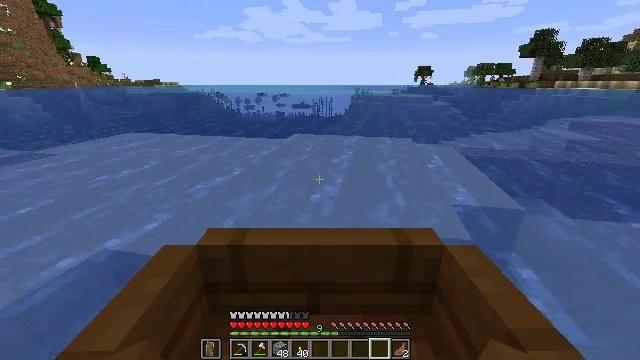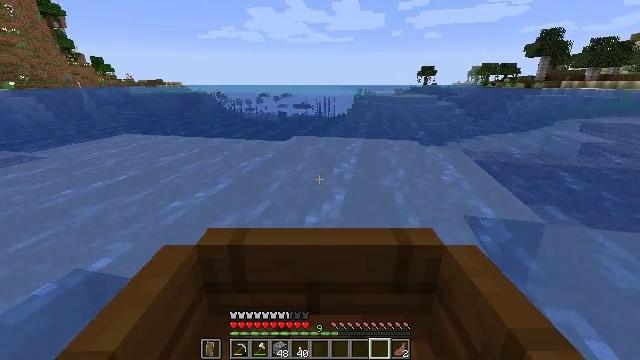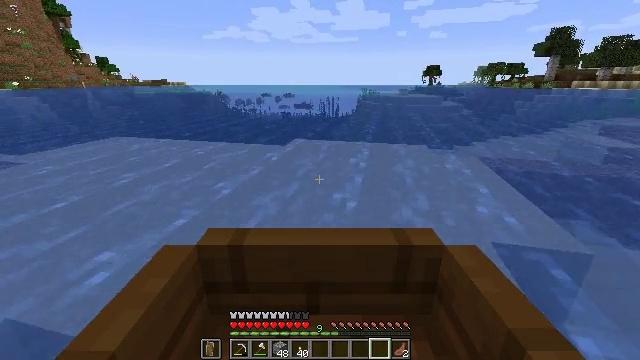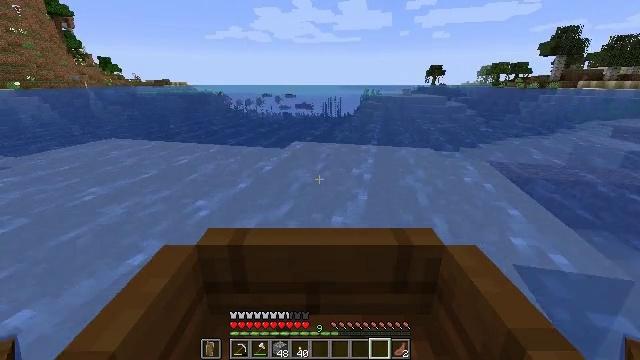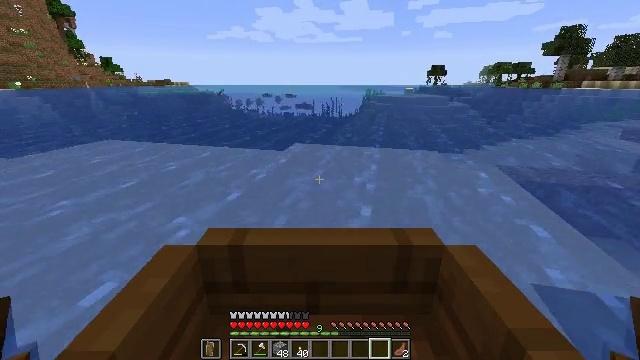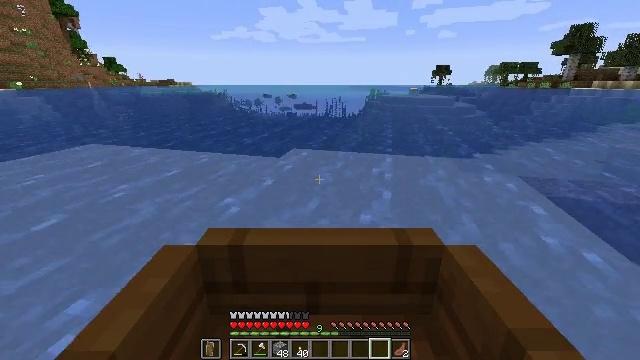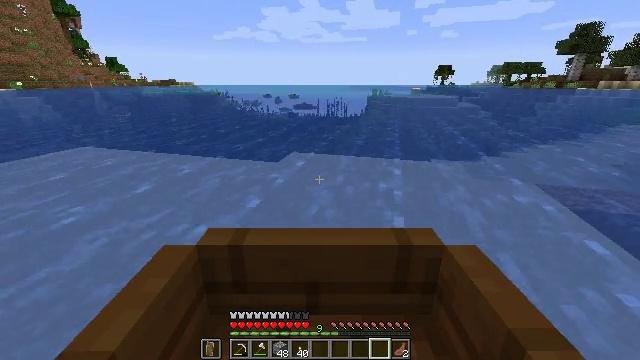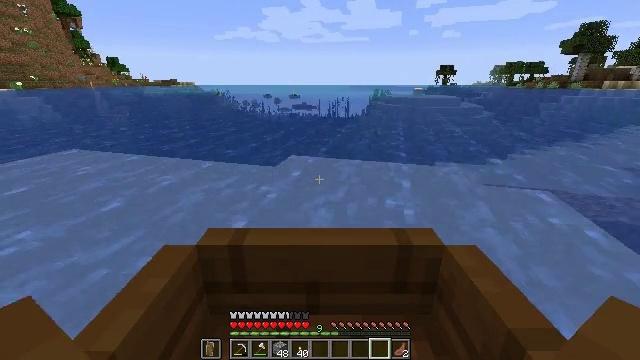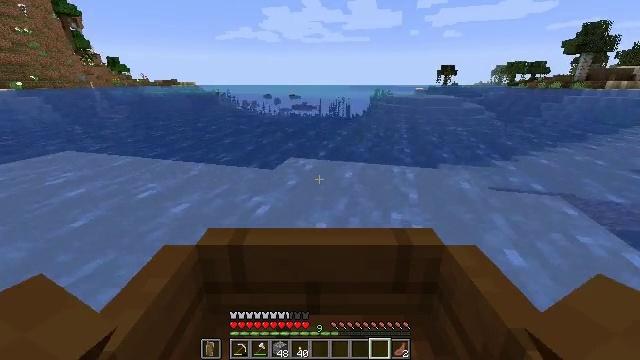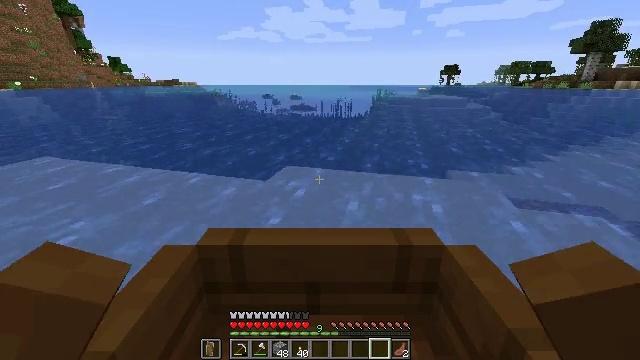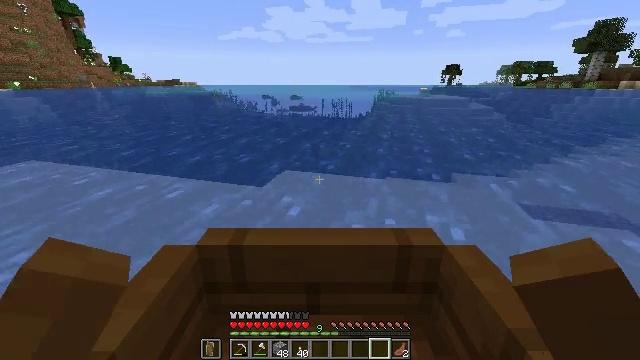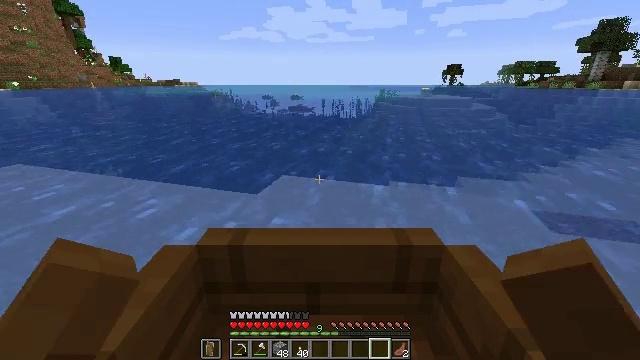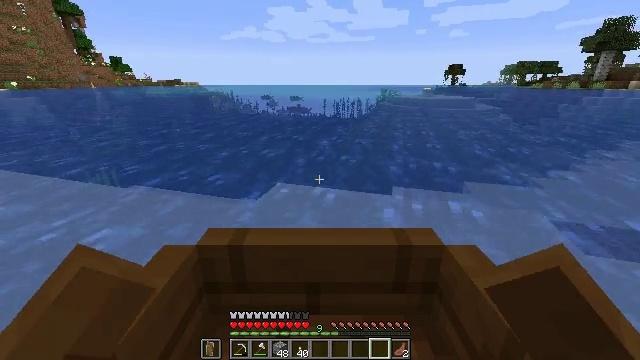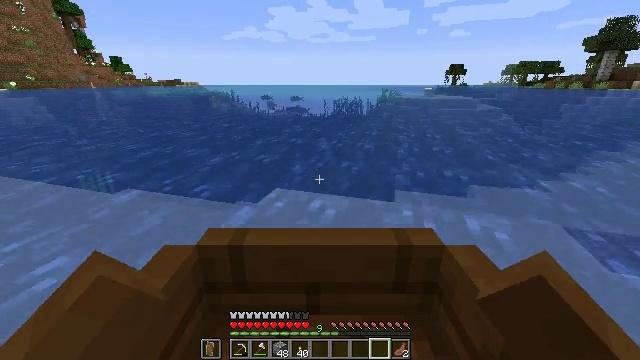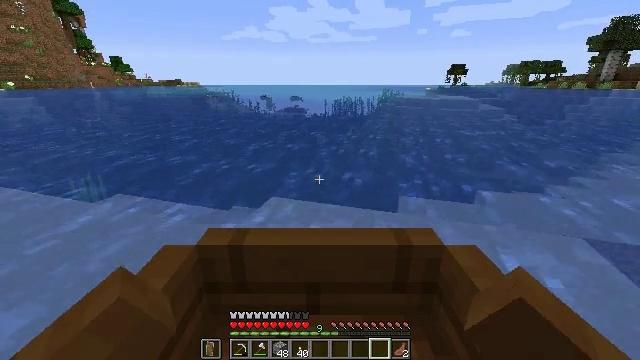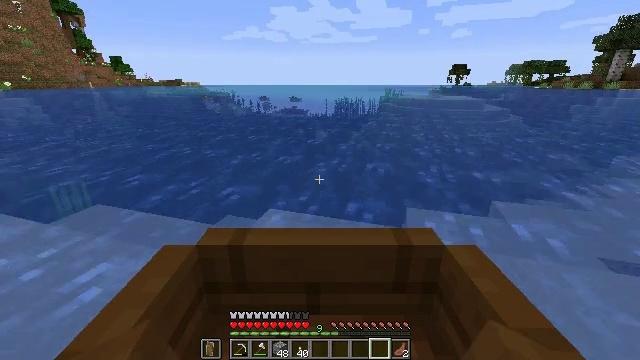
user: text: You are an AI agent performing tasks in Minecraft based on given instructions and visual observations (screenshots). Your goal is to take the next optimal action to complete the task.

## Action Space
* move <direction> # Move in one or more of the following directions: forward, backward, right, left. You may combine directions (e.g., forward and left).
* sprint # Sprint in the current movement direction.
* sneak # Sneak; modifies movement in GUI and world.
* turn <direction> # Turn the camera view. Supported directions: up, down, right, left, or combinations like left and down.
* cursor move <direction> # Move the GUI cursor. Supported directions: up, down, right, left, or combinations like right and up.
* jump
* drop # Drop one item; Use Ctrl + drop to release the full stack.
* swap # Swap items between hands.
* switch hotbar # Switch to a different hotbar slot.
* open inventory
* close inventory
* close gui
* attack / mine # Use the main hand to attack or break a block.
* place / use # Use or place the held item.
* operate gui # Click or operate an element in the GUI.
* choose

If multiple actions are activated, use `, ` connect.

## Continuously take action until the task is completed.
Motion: motion action
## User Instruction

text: Break the kelp plant in the ocean.
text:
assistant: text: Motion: move forward
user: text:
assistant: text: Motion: move forward
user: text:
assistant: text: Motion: move forward
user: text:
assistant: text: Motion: move forward
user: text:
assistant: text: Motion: move forward
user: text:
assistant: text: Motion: move forward
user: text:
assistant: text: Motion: move forward
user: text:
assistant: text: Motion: move forward
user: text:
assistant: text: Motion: move forward
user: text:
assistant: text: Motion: move forward
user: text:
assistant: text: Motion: move forward
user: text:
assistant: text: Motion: move forward
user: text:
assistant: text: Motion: move forward
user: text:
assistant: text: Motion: move forward
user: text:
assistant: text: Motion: move forward
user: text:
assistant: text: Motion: move forward
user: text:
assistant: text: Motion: move forward
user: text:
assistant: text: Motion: move forward
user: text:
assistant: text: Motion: move forward
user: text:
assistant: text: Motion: move forward
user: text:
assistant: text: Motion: move forward
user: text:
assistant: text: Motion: move forward
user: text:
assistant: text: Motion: move forward
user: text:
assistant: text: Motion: move forward
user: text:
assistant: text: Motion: move forward
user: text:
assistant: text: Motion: move forward
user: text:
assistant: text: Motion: move forward
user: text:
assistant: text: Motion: move forward
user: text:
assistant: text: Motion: move forward
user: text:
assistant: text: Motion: move forward